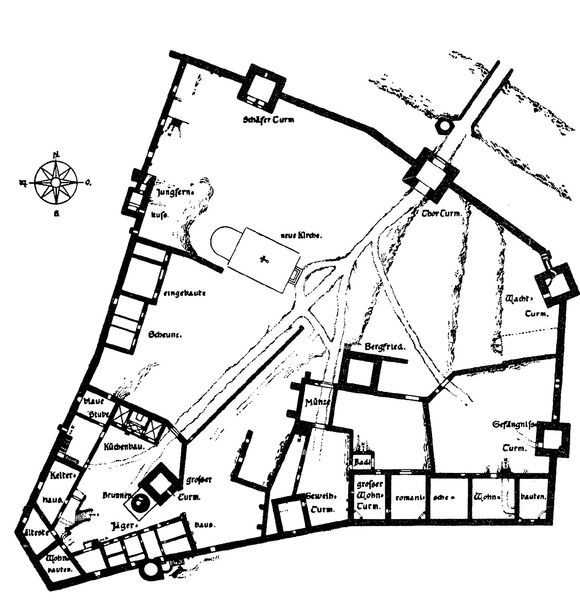
Titel: Ganerbenburg Salzburg a.d. Fränk. Saale bei Bad Neustadt
Standort: Bad Neustadt a.d. Saale (EU - D - Bayern)
Schlagwörter: fluss, stadt, schwarz, skizze, strasse, weiss, zeichnung, zimmer, anlage, gebäude, haus, park, weg, architektur, häuser, norden, kirche, wege, brunnen, turm, mauer, hof, tor, burg, kloster, festung, beschriftung, friedhof, räume, entwurf, karte, jäger, mauern, mittelalter, kapelle, stadtmauer, plan, grabstätte, burggraben, bau, beschreibung, münze, schutzwall, bergfried, grundriss, wag, bauplan, wall, ausrichtung, paln, stadtplan, wachtürme, himmelsrichtungen, windrose, kelten, wohnturm, kompass, germanen, grabstelle, eutschland, schwarzwei0, kelter, germaen